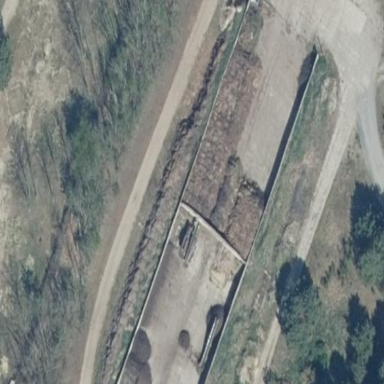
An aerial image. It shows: Bunker silo.